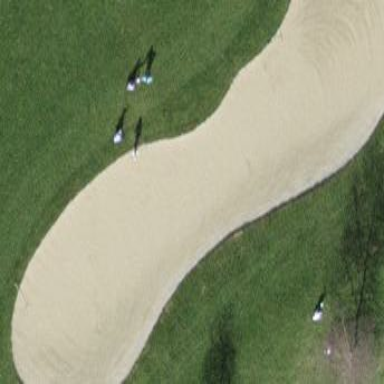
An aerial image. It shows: Golf bunker filled with sandy terrain.